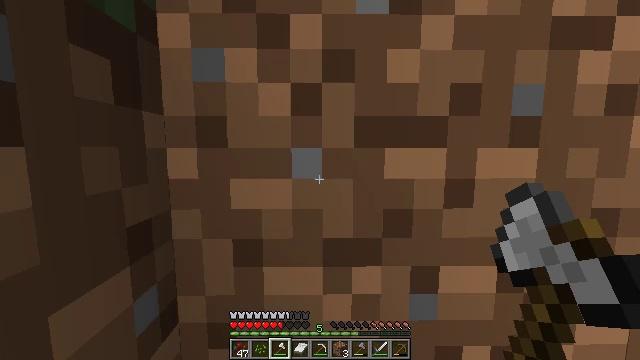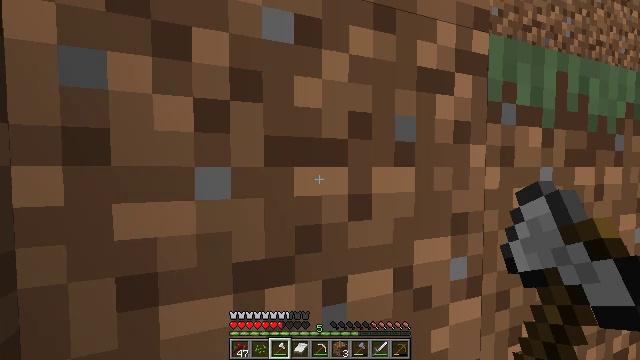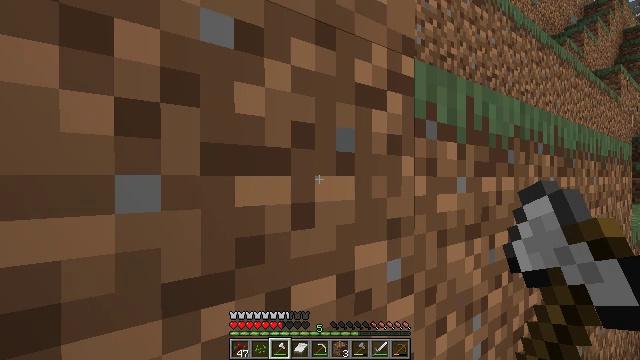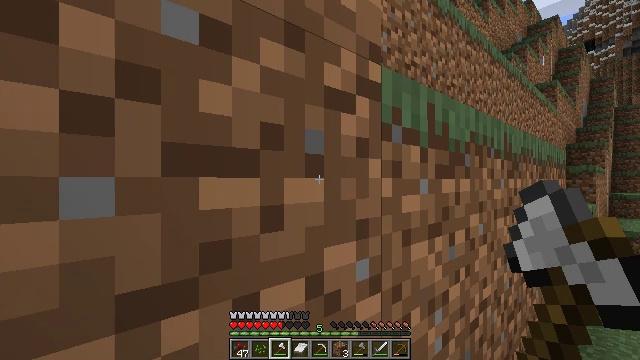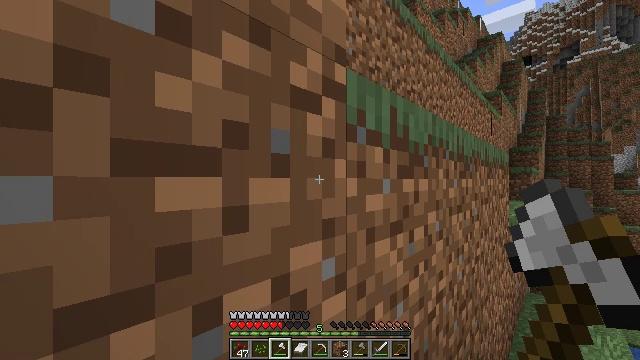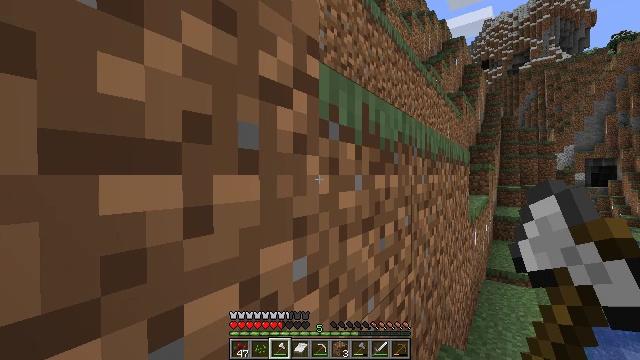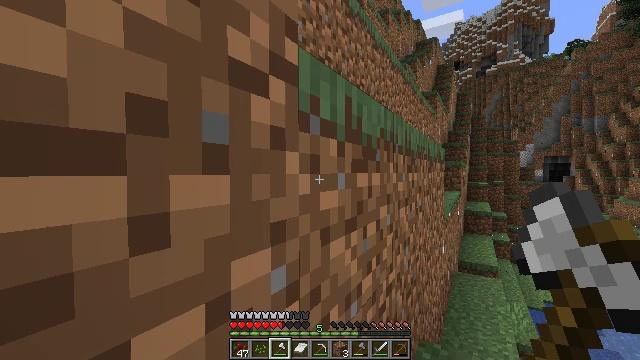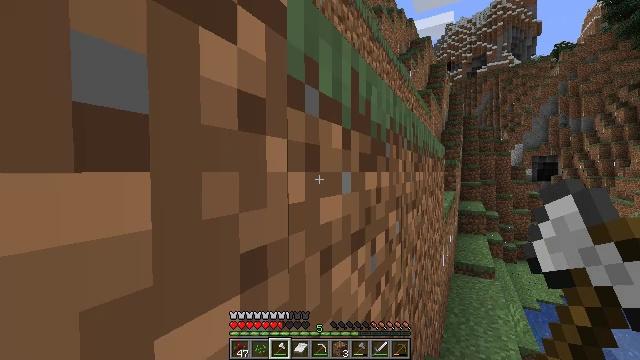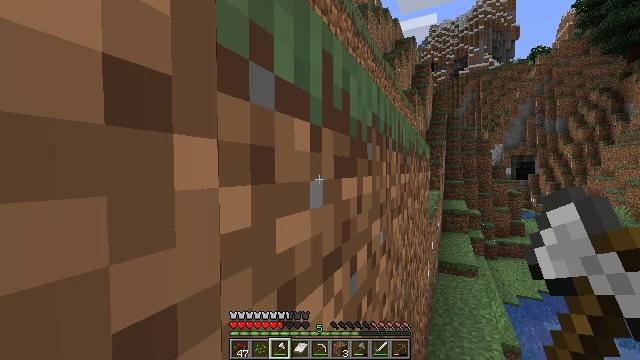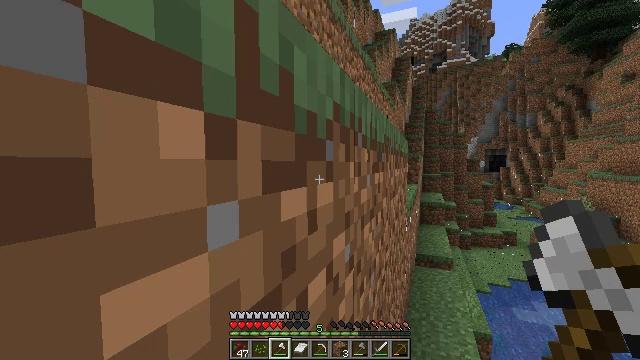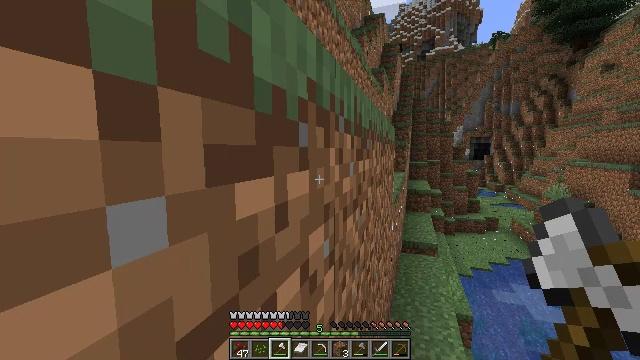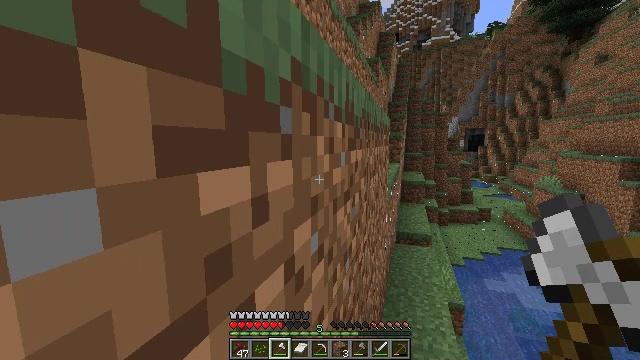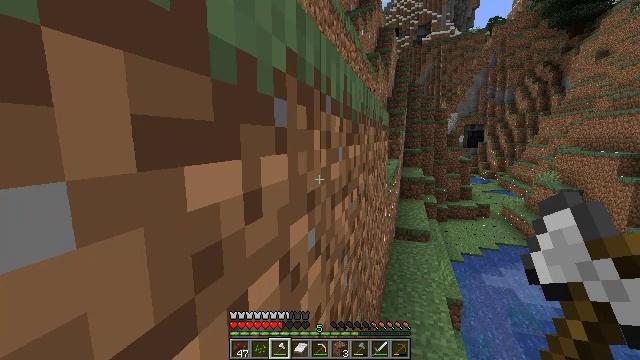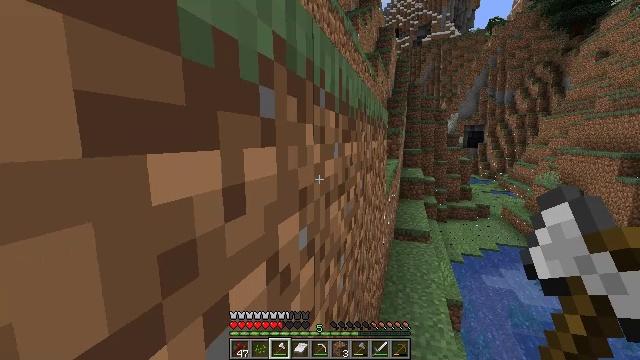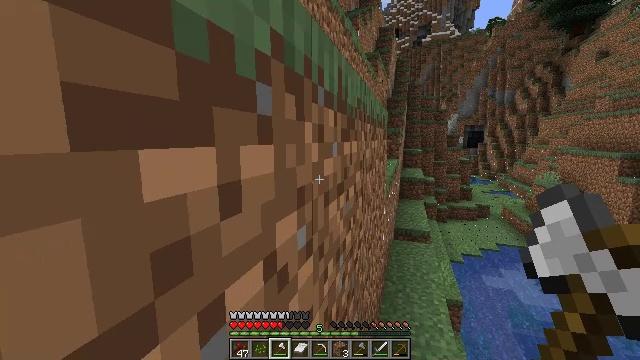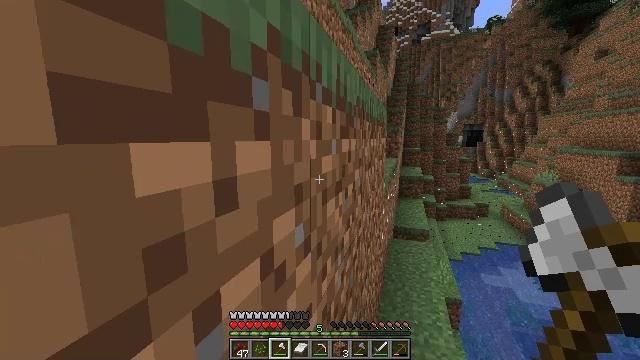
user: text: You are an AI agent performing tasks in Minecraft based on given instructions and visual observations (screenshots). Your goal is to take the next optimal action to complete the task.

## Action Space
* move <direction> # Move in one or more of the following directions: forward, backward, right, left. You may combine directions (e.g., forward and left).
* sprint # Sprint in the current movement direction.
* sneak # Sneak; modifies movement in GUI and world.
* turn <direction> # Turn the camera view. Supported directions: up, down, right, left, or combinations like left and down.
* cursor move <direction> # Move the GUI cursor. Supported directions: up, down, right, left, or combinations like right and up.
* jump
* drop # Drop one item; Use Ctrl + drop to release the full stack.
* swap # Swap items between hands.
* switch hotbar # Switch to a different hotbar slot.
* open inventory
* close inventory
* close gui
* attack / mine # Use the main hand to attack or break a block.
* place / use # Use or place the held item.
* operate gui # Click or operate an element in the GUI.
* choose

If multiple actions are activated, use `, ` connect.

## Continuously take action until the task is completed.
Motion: motion action
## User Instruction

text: Dig up the grass block for dirt.
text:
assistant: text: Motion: turn right and up
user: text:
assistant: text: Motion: turn right and up
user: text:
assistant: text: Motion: turn right
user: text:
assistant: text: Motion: turn right
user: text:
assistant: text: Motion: move forward, turn right
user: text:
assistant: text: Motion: move forward, turn right
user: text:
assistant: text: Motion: move forward, turn right
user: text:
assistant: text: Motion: move forward, turn right
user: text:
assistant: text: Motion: move forward, turn right and down
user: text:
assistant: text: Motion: turn right and down
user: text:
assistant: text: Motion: turn right and down
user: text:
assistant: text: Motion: no_op
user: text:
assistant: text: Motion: no_op
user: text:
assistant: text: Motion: no_op
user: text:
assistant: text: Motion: no_op
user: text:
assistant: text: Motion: no_op
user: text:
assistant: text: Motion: no_op
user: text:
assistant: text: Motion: turn left and down
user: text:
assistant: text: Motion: turn left and down
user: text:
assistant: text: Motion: turn left
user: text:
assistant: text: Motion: turn left
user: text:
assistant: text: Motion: turn left and up
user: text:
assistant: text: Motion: turn left and up
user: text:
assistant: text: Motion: no_op
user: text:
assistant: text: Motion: no_op
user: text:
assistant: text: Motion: no_op
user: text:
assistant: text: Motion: no_op
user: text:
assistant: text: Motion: no_op
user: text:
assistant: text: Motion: no_op
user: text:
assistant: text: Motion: no_op